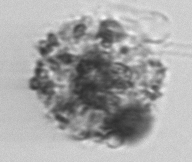
Label: unknown2